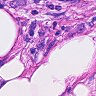
Metastatic tissue present: yes